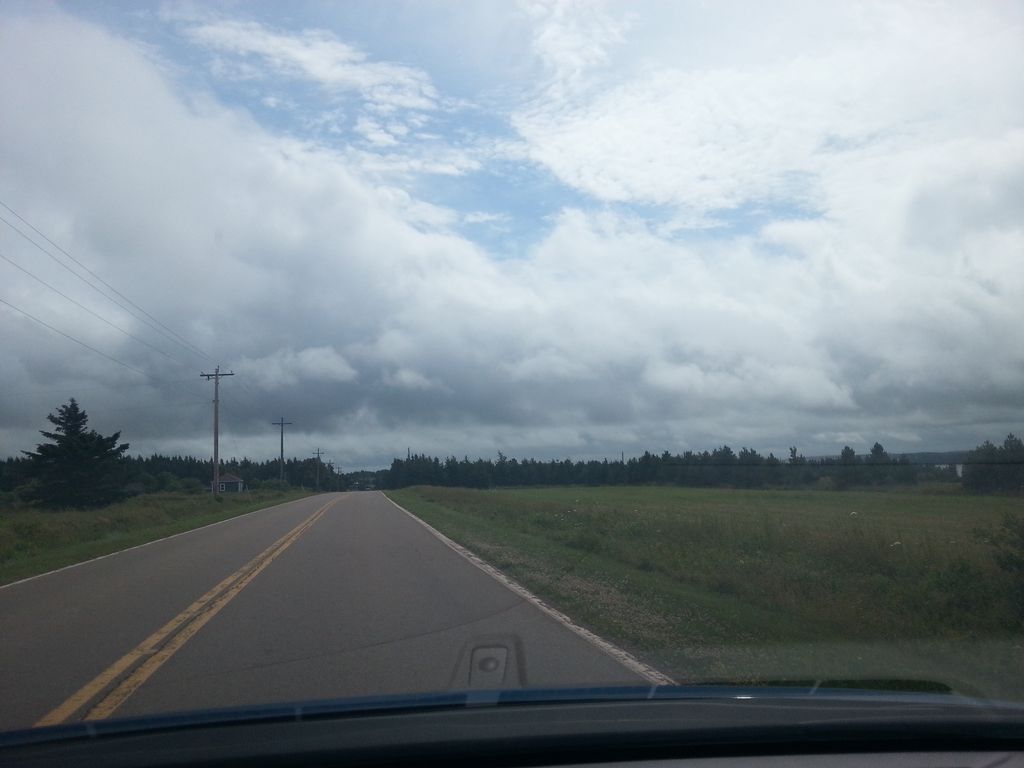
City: charlottetown